Question: I use <URL> to create the window.
In this screenshot the cube should be behind the pyramid but it just doesn't work.

Here is the minimal code I used:
'''
#include <OpenGL/gl.h>
#include <OpenGL/glu.h>
#include <SFML/Graphics.hpp>
#include "ResourcePath.hpp"
void resize();
void drawScene();
void initGL();
float rtri = 0;
float rquad = 0;
float z = -10.0f;
int main (int argc, const char * argv[])
{
// Create the main window
sf::RenderWindow *window = new sf::RenderWindow();
window->Create( sf::VideoMode( 800, 600, 32 ), "Collision Detection", sf::Style::Close );
sf::Event event;
bool run = true;
initGL();
resize();
while( run ) {
window->PollEvent( event );
if( event.Type == sf::Event::Closed ) {
run = false;
}
drawScene();
window->Display();
// z+= 0.001f;
}
return EXIT_SUCCESS;
}
void resize() {
glViewport(0,0, 800,600);
glMatrixMode(GL_PROJECTION);
glLoadIdentity();
// Calculate The Aspect Ratio Of The Window
gluPerspective(45.0f,800/600,0.1f,100.0f);
glMatrixMode(GL_MODELVIEW);
glLoadIdentity();
}
void drawScene() {
glClear(GL_COLOR_BUFFER_BIT | GL_DEPTH_BUFFER_BIT); // Clear Screen And Depth Buffer
glLoadIdentity(); // Reset The Current Modelview Matrix
glTranslatef(0.0f,0.0f,-6.0f); // Move Left 1.5 Units And Into The Screen 6.0
glRotatef(rtri,0.0f,1.0f,0.0f); // Rotate The Triangle On The Y axis ( NEW )
glBegin(GL_TRIANGLES);
glColor3f(1.0f,0.0f,0.0f);
glVertex3f( 0.0f, 1.0f, 0.0f);
glColor3f(0.0f,1.0f,0.0f);
glVertex3f(-1.0f,-1.0f, 1.0f);
glColor3f(0.0f,0.0f,1.0f);
glVertex3f( 1.0f,-1.0f, 1.0f);
glColor3f(1.0f,0.0f,0.0f);
glVertex3f( 0.0f, 1.0f, 0.0f);
glColor3f(0.0f,0.0f,1.0f);
glVertex3f( 1.0f,-1.0f, 1.0f);
glColor3f(0.0f,1.0f,0.0f);
glVertex3f( 1.0f,-1.0f, -1.0f);
glColor3f(1.0f,0.0f,0.0f);
glVertex3f( 0.0f, 1.0f, 0.0f);
glColor3f(0.0f,1.0f,0.0f);
glVertex3f( 1.0f,-1.0f, -1.0f);
glColor3f(0.0f,0.0f,1.0f);
glVertex3f(-1.0f,-1.0f, -1.0f);
glColor3f(1.0f,0.0f,0.0f);
glVertex3f( 0.0f, 1.0f, 0.0f);
glColor3f(0.0f,0.0f,1.0f);
glVertex3f(-1.0f,-1.0f,-1.0f);
glColor3f(0.0f,1.0f,0.0f);
glVertex3f(-1.0f,-1.0f, 1.0f);
glEnd();
glLoadIdentity(); // Reset The Current Modelview Matrix
glTranslatef(0.0f,0.0f,z); // Move Right 1.5 Units And Into The Screen 7.0
glRotatef(rquad,1.0f,1.0f,z); // Rotate The Quad On The X axis ( NEW )
glBegin(GL_QUADS);
glColor3f(0.0f,1.0f,0.0f);
glVertex3f( 1.0f, 1.0f,-1.0f);
glVertex3f(-1.0f, 1.0f,-1.0f);
glVertex3f(-1.0f, 1.0f, 1.0f);
glVertex3f( 1.0f, 1.0f, 1.0f);
glColor3f(1.0f,0.5f,0.0f);
glVertex3f( 1.0f,-1.0f, 1.0f);
glVertex3f(-1.0f,-1.0f, 1.0f);
glVertex3f(-1.0f,-1.0f,-1.0f);
glVertex3f( 1.0f,-1.0f,-1.0f);
glColor3f(1.0f,0.0f,0.0f);
glVertex3f( 1.0f, 1.0f, 1.0f);
glVertex3f(-1.0f, 1.0f, 1.0f);
glVertex3f(-1.0f,-1.0f, 1.0f);
glVertex3f( 1.0f,-1.0f, 1.0f);
glColor3f(1.0f,1.0f,0.0f);
glVertex3f( 1.0f,-1.0f,-1.0f);
glVertex3f(-1.0f,-1.0f,-1.0f);
glVertex3f(-1.0f, 1.0f,-1.0f);
glVertex3f( 1.0f, 1.0f,-1.0f);
glColor3f(0.0f,0.0f,1.0f);
glVertex3f(-1.0f, 1.0f, 1.0f);
glVertex3f(-1.0f, 1.0f,-1.0f);
glVertex3f(-1.0f,-1.0f,-1.0f);
glVertex3f(-1.0f,-1.0f, 1.0f);
glColor3f(1.0f,0.0f,1.0f);
glVertex3f( 1.0f, 1.0f,-1.0f);
glVertex3f( 1.0f, 1.0f, 1.0f);
glVertex3f( 1.0f,-1.0f, 1.0f);
glVertex3f( 1.0f,-1.0f,-1.0f);
glEnd(); // Done Drawing The Quad
rtri+=0.2f; // Increase The Rotation Variable For The Triangle ( NEW )
rquad-=0.15f;
z-=0.01;
}
void initGL() {
glShadeModel(GL_SMOOTH); // Enable Smooth Shading
glClearColor(0.0f, 0.0f, 0.0f, 0.5f); // Black Background
glClearDepth(1.0f); // Depth Buffer Setup
glEnable(GL_DEPTH_TEST); // Enables Depth Testing
glDepthFunc(GL_LEQUAL); // The Type Of Depth Testing To Do
glHint(GL_PERSPECTIVE_CORRECTION_HINT, GL_NICEST);
glEnable( GL_CULL_FACE );
/* Position the camera */
glTranslatef(0, 0, -5);
}
'''
I've tried different depth functions, GL_LESS, GL_EQUAL, I've tried them all. Also enabling and disabling depth testing on different places, nothing seems to work.
I'm running Mac OS X 10.7 ( Lion ), not sure if that is important, though I didn't seem to have any trouble with these kind of things before upgrading.
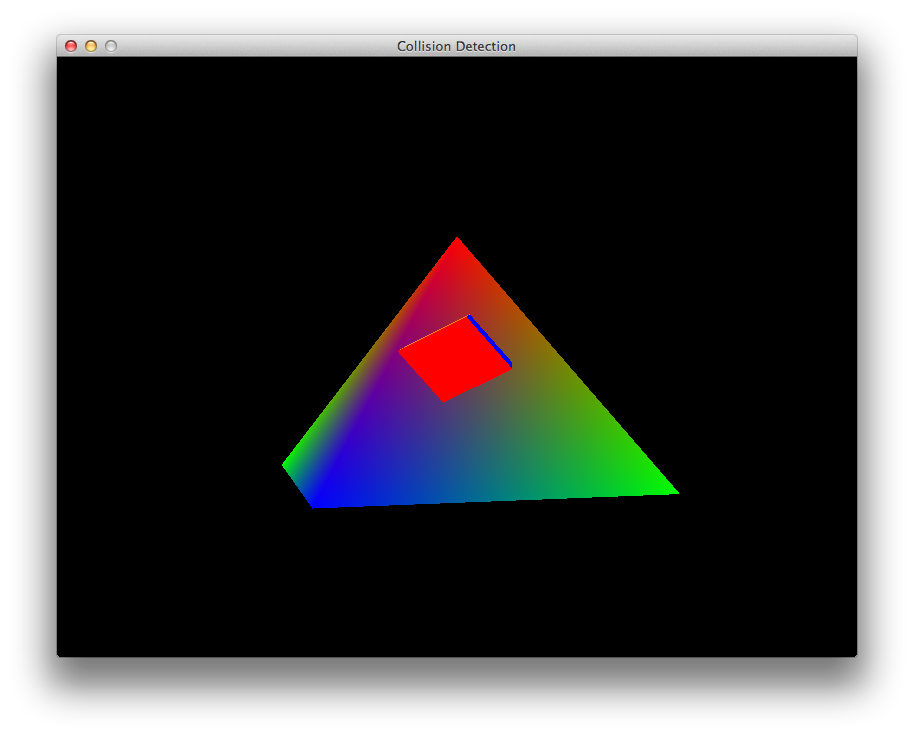
Answer: Your code looks okay. I suspect that your window simply does not have a depth buffer. You're using 'sf::RenderWindow', whose <URL>:
> Simple wrapper for 'sf::Window' that allows easy rendering.
I don't know SFML, but this <URL> suggests to create your window like this:
'''
sf::WindowSettings Settings;
Settings.DepthBits = 24; // Request a 24 bits depth buffer
Settings.StencilBits = 8; // Request a 8 bits stencil buffer
Settings.AntialiasingLevel = 2; // Request 2 levels of antialiasing
sf::Window App(sf::VideoMode(800, 600, 32), "SFML OpenGL", sf::Style::Close, Settings);
'''
You could set 'StencilBits' and 'AntialiasingLevel' to 0 since this example doesn't need them.